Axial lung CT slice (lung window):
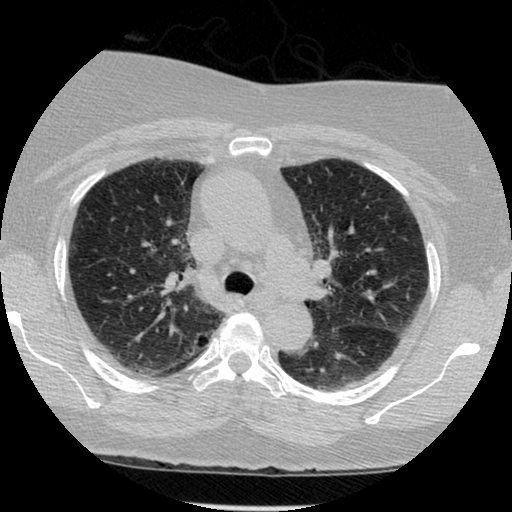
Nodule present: no